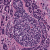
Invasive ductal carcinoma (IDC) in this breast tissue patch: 1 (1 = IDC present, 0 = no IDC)